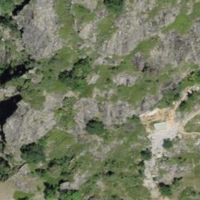
EUNIS habitat code: 48
Species observed at this site:
Odontites luteus